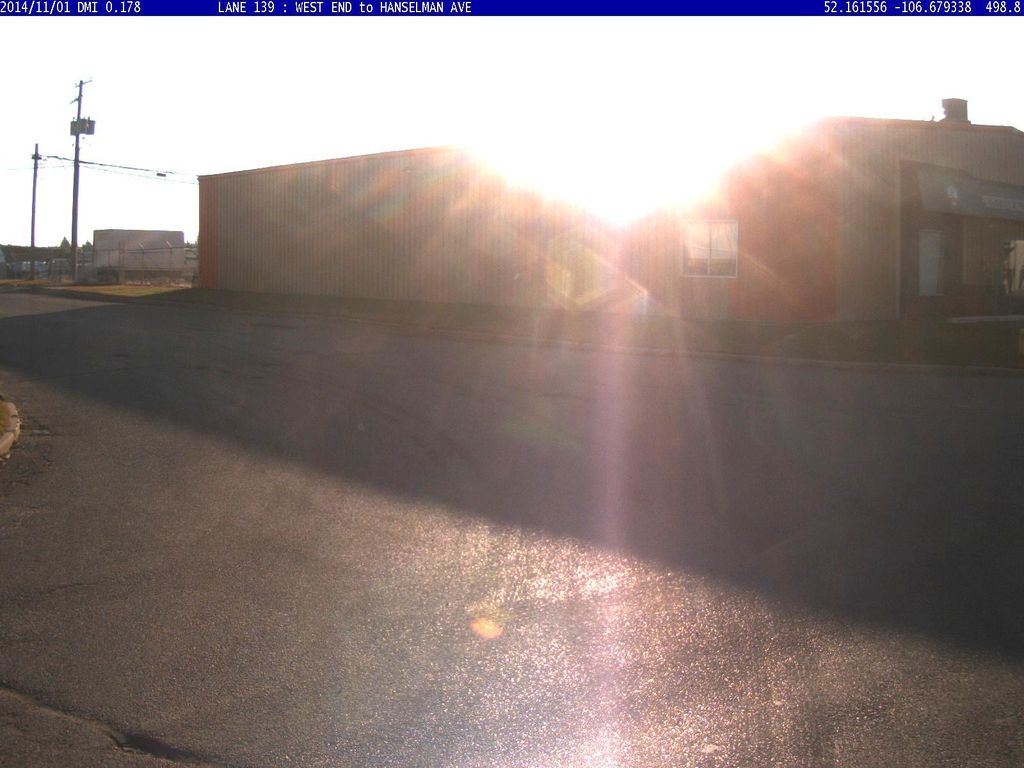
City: saskatoon